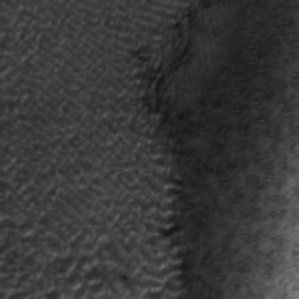
Label: frost